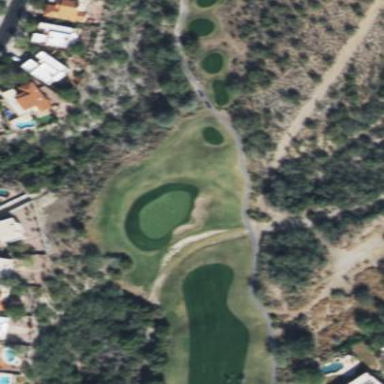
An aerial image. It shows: Rough area on grassy golf course.